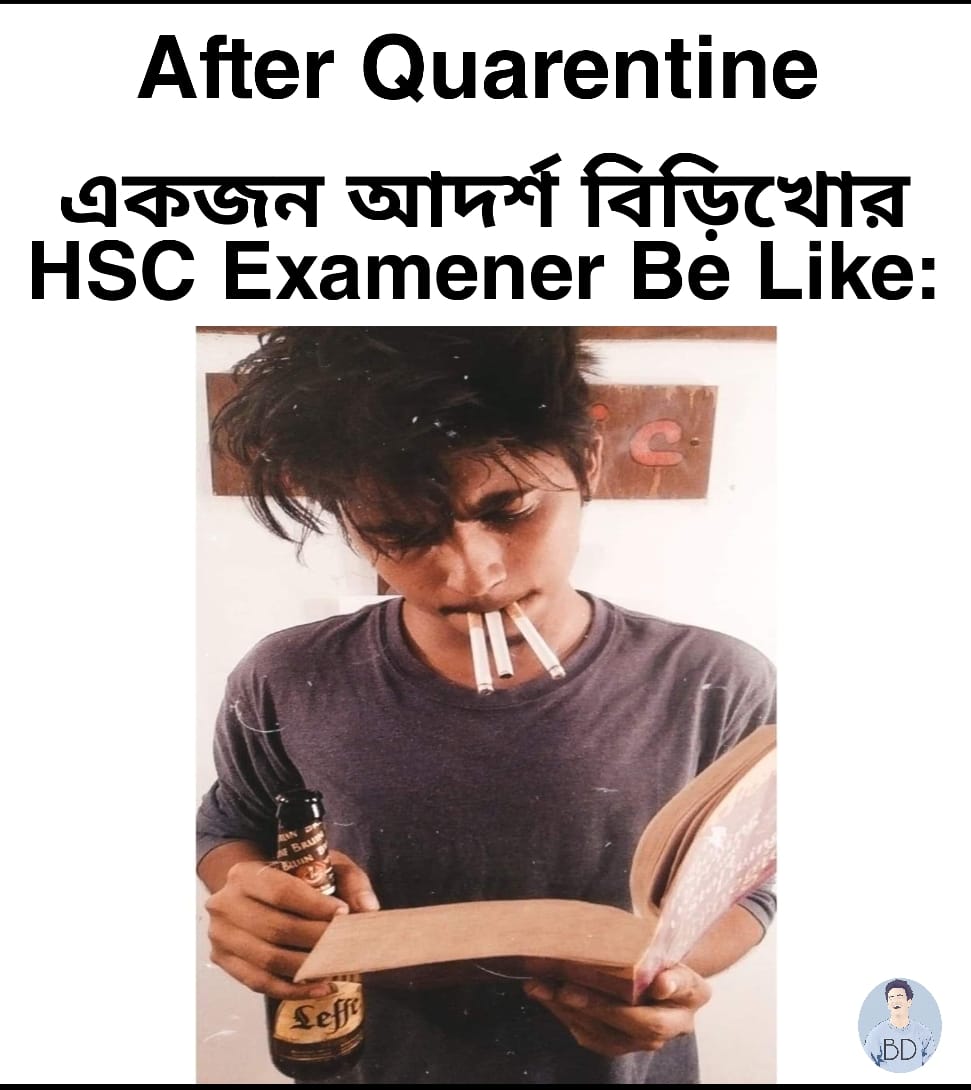
Caption: After Quarentine  একজন আদর্শ বিড়িখোর      HSC Examener Be Like:
Label: hate